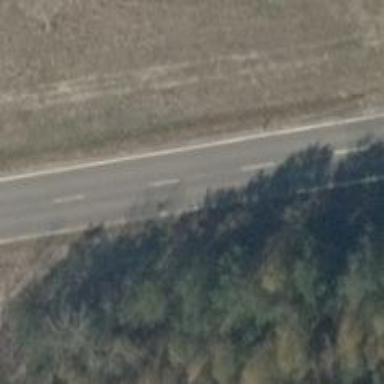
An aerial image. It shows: Secondary road with asphalt surface.